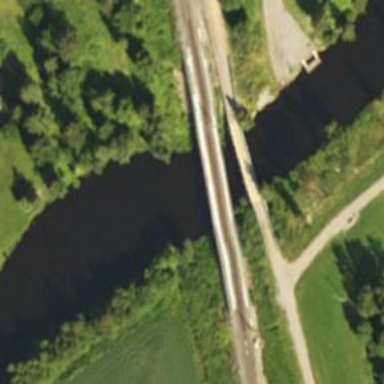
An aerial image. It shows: Bridge over railway with continuous electrified contact line.